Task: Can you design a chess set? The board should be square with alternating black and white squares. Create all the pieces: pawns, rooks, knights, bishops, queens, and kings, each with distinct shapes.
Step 672:
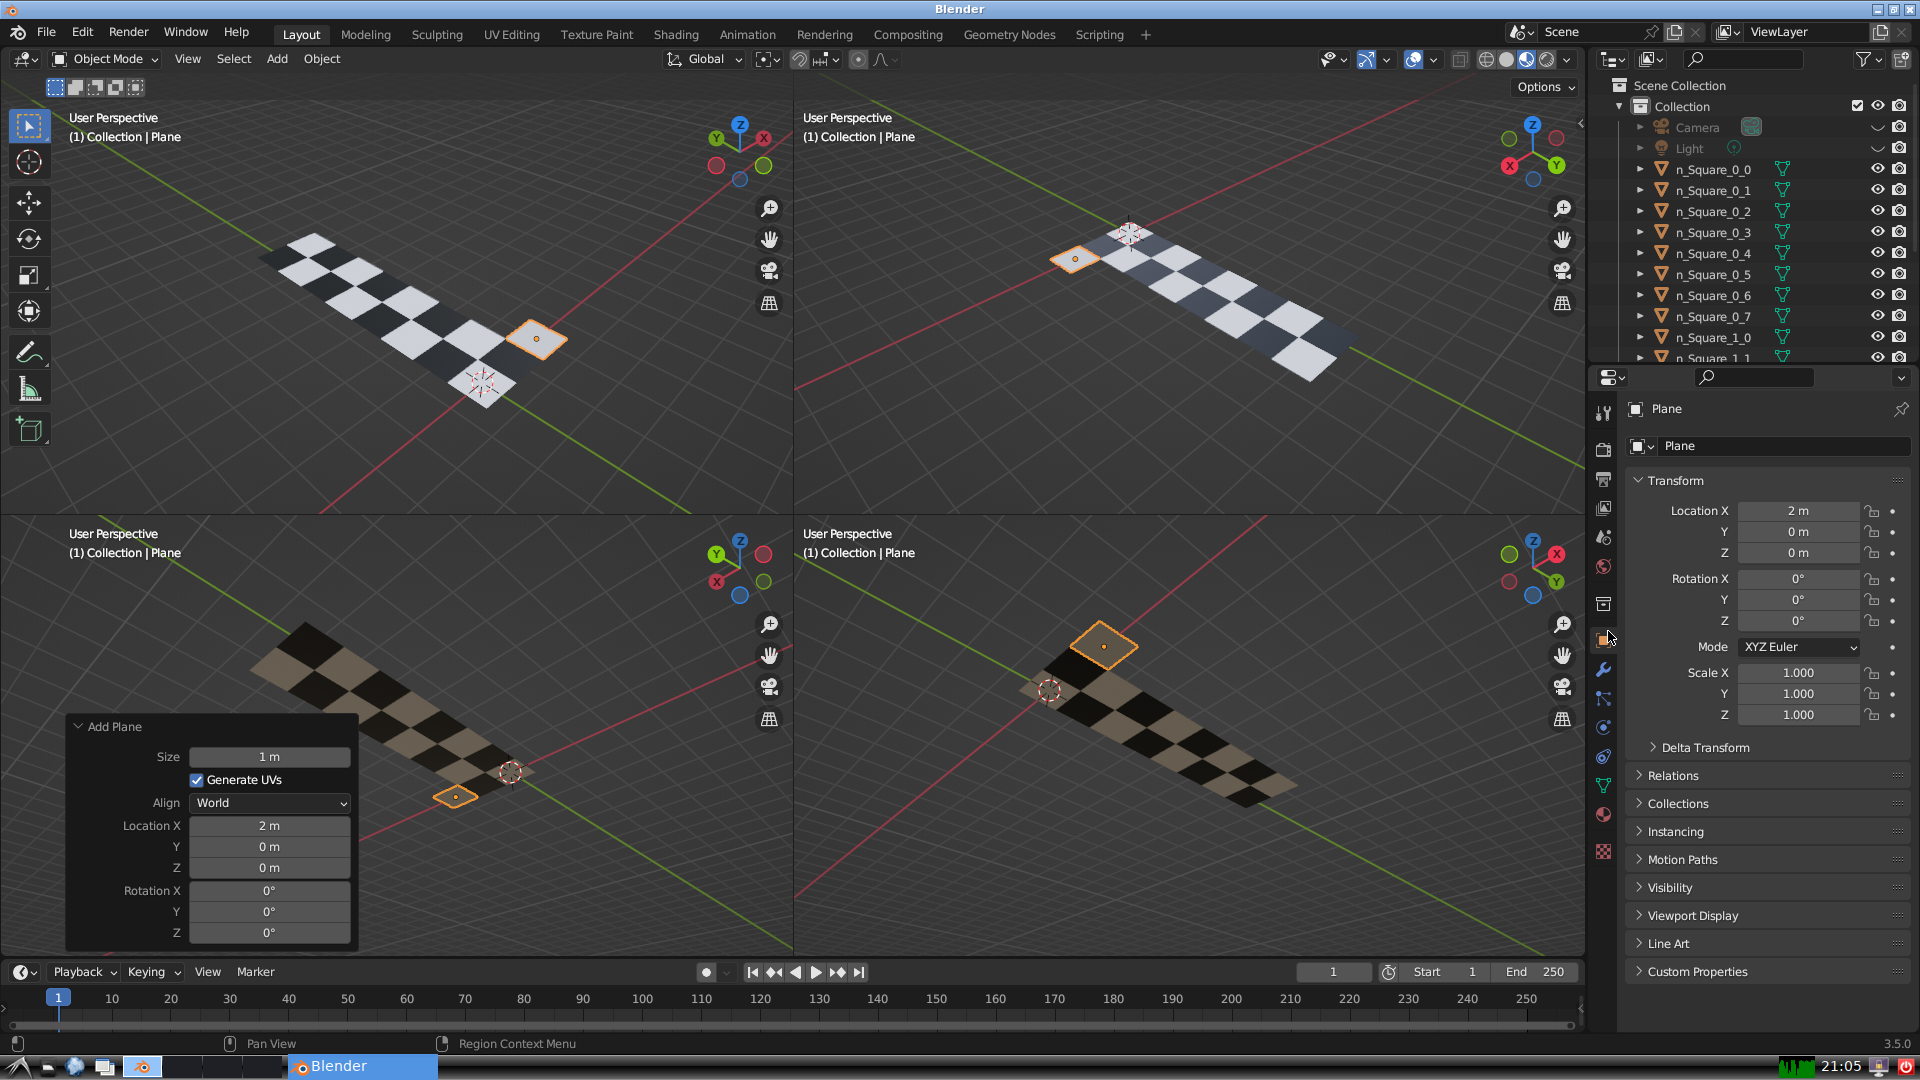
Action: {"mouse_move": [1732, 445]}